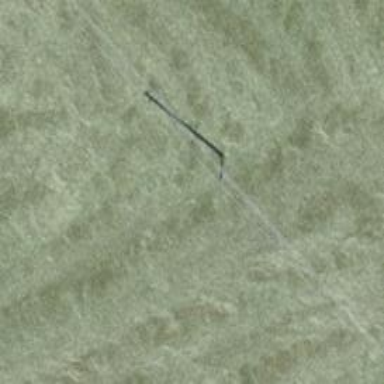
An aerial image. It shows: Minor power line.